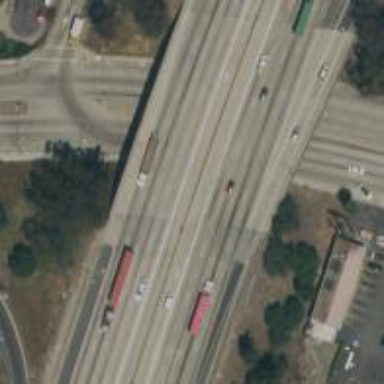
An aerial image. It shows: Motorway.